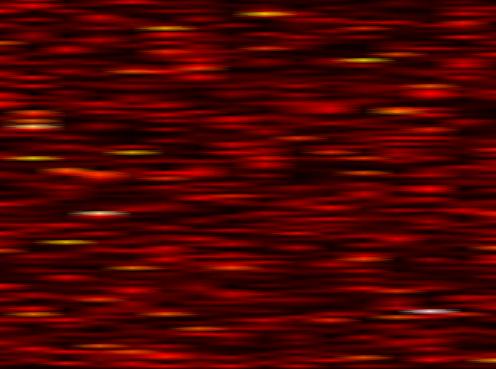
Label: WOLA